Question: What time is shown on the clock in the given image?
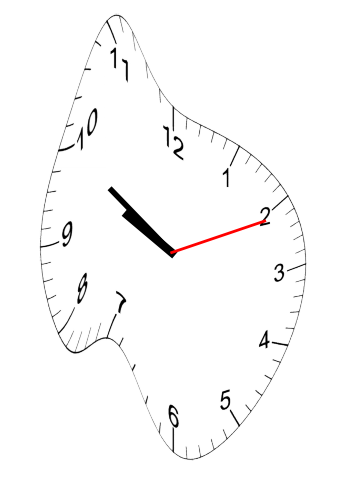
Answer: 09:50:11